Interaction volume radius: 5 \u00c5
Interaction volume height: 20 \u00c5
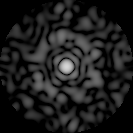
Disorder parameter: 0.8193